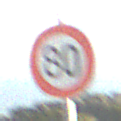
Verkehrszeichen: Geschwindigkeit80
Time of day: SunriseSunset
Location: Outdoor (Nature)
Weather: PartlyCloudy
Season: NotSpecified
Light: Natural